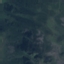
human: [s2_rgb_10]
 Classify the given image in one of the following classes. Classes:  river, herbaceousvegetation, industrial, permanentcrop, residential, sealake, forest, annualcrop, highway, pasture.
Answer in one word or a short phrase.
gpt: HerbaceousVegetation